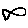
Label: fish